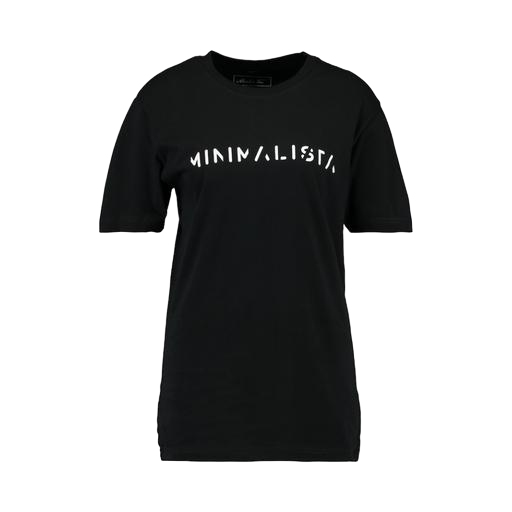
mid t-shirt, regular t-shirt, graphic t-shirt, white background